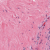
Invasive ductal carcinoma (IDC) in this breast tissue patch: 0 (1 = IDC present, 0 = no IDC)